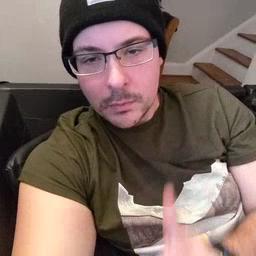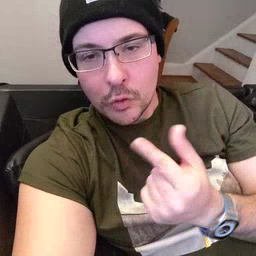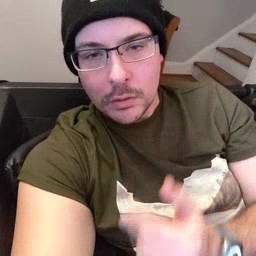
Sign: dog